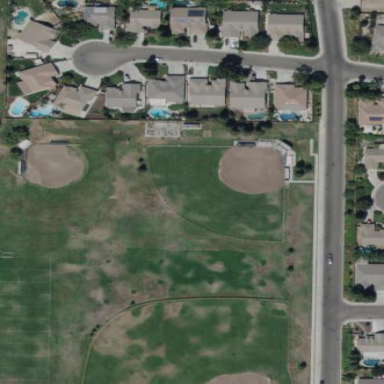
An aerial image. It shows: Softball pitch for leisure sports.